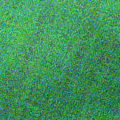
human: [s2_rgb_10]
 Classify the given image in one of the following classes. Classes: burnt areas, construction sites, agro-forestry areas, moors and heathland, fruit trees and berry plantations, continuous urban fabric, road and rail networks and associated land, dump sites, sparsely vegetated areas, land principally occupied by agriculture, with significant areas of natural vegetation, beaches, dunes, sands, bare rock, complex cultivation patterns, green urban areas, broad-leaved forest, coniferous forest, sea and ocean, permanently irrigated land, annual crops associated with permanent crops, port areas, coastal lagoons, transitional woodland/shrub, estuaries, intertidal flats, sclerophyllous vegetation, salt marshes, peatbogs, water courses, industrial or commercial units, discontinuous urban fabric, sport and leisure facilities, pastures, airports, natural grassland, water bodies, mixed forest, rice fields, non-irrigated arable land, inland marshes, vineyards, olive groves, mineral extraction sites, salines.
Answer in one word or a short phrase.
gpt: sea and ocean